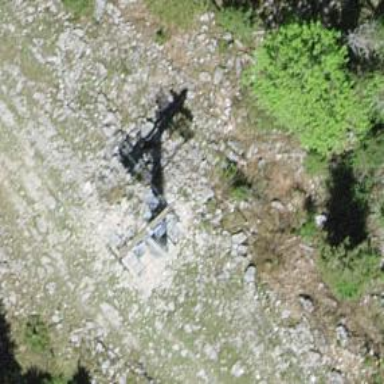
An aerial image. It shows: Pylon used for aerialway.